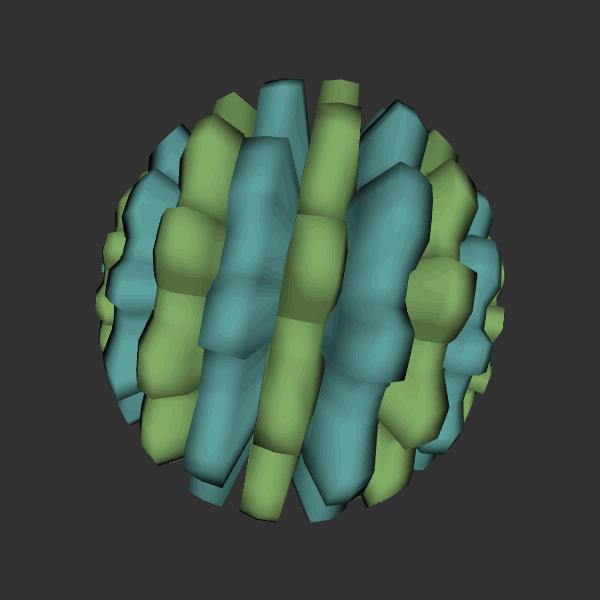
Background: dark